Field crop: maize
Growth stage: 2
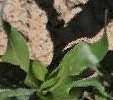
Species: maize